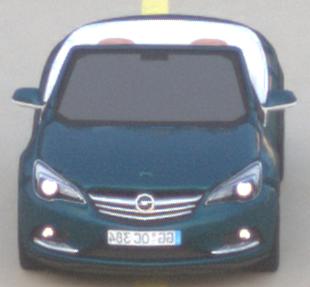
Make: Opel
Model: Cascada 1.4 Turbo
Detailed model: Cascada
Model produced from: 2013/03
Model produced until: 2015/01
Doors: 2
Color: blue
Road condition: dry road
Daytime: sunrise or sunset
Contrast: low contrast